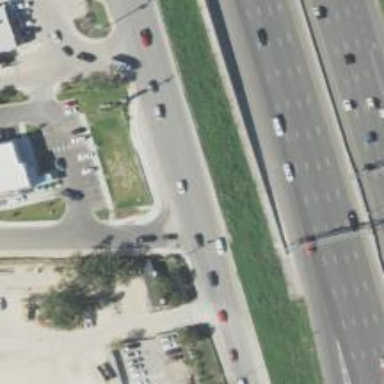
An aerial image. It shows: Secondary road with asphalt surface and frontage road.